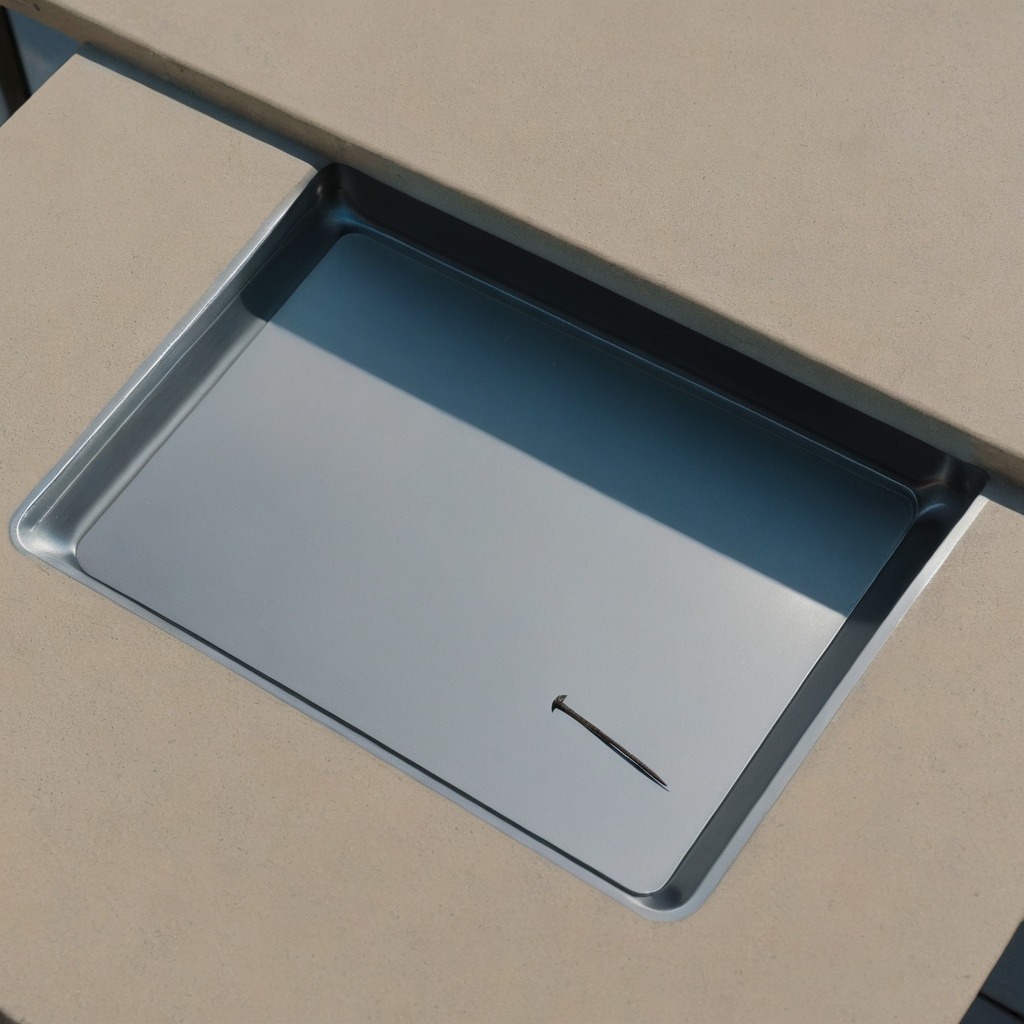
A nail is lying on the table.